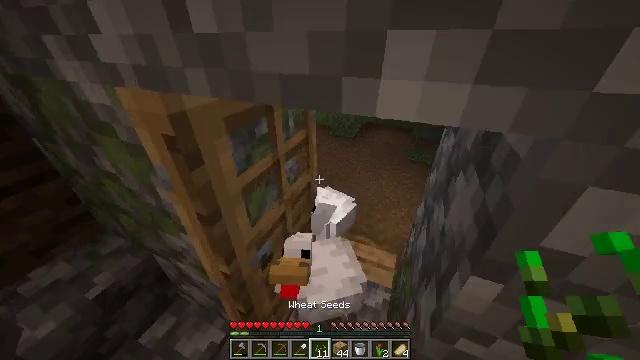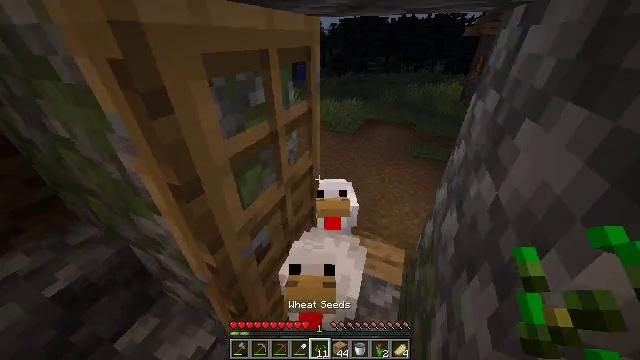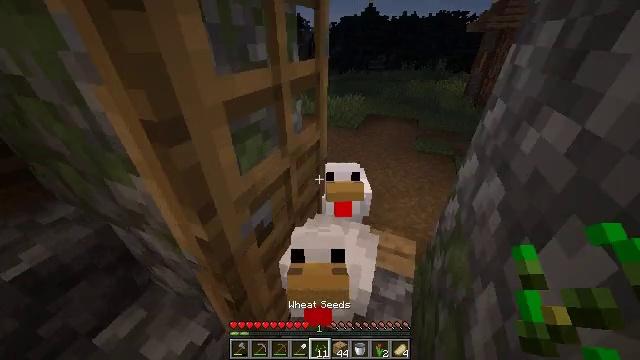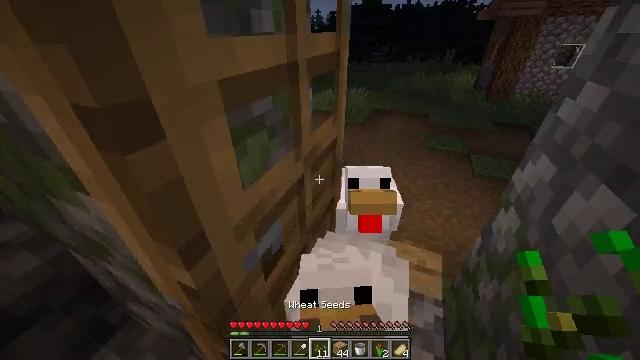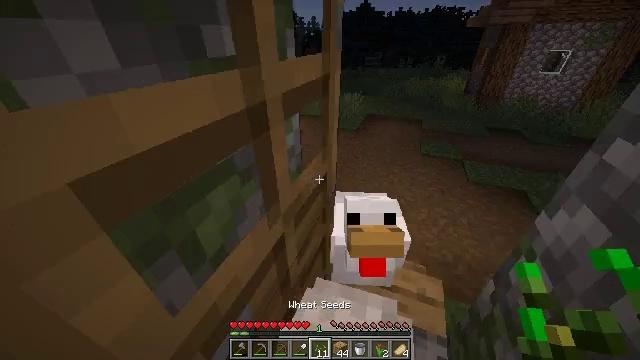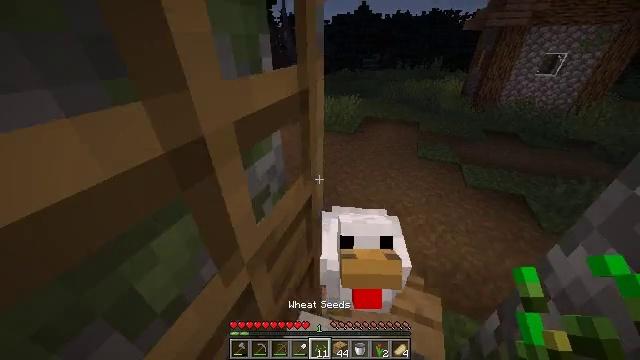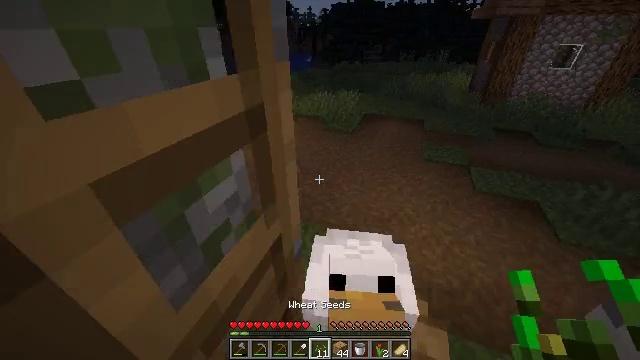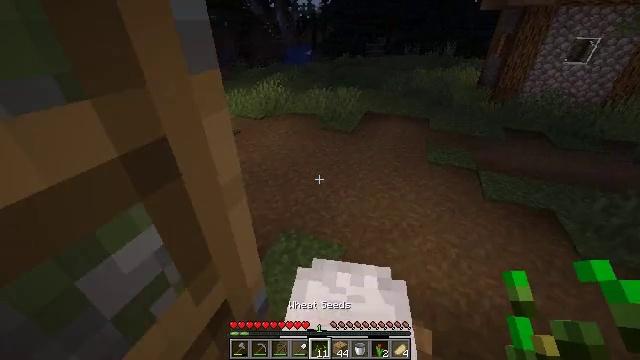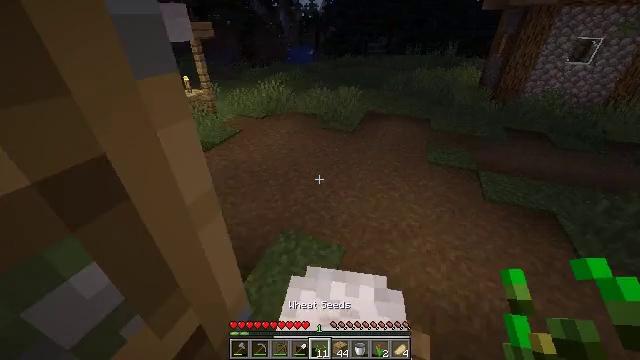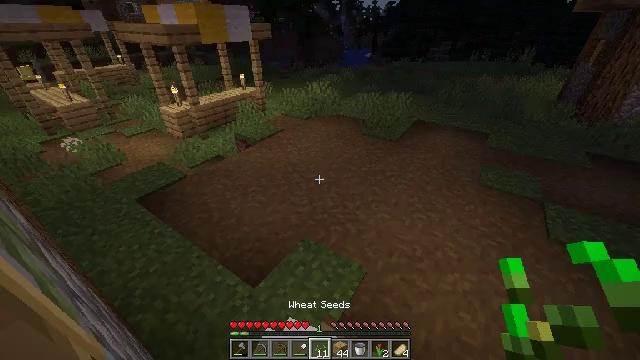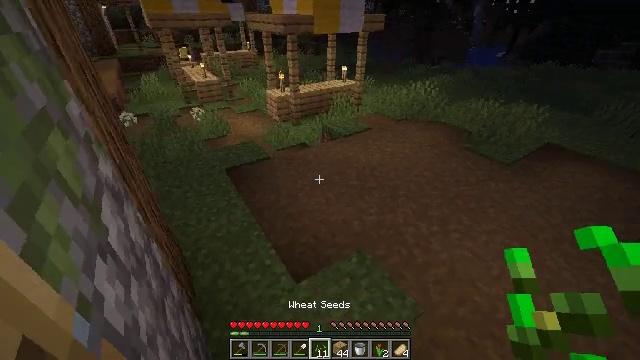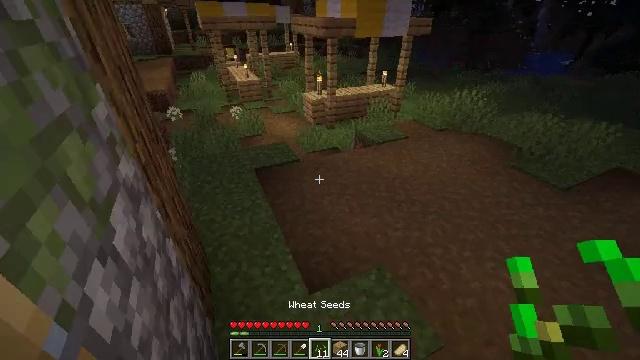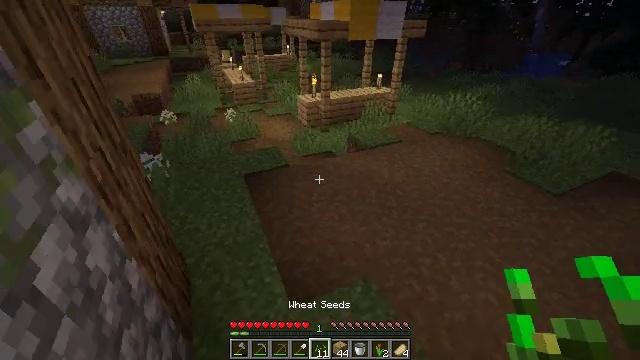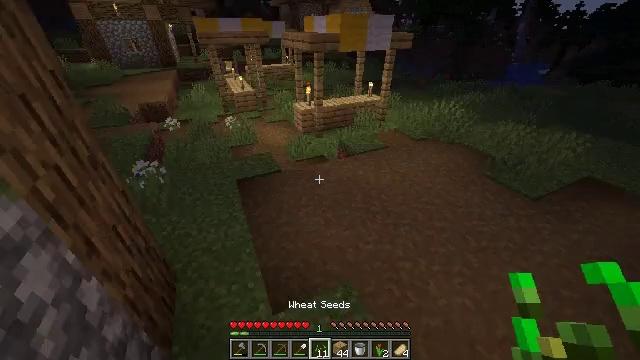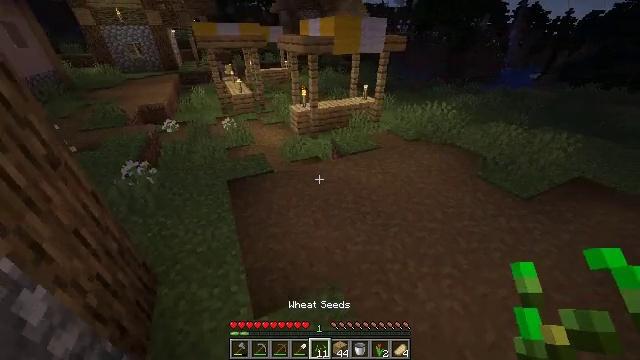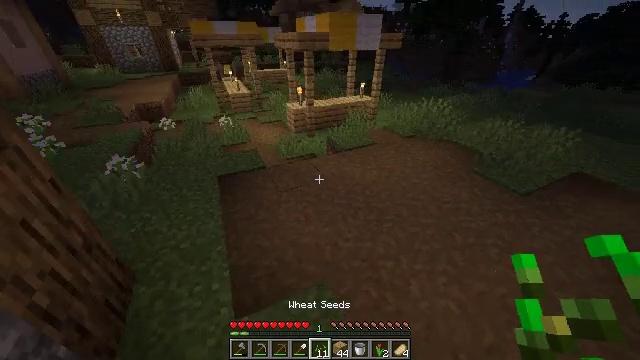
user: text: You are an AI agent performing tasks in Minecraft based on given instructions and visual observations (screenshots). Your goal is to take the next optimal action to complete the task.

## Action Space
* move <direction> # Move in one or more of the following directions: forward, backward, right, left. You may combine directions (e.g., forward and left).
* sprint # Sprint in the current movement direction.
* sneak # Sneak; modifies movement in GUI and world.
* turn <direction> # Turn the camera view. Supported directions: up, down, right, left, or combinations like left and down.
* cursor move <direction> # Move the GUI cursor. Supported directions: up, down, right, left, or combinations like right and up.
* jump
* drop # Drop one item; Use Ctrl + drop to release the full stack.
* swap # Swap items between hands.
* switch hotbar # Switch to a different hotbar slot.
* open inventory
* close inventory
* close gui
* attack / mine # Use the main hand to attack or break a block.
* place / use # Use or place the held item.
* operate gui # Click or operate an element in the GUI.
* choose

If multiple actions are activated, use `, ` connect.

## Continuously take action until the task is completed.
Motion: motion action
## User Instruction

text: Break the oak stairs.
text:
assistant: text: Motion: move forward, sprint
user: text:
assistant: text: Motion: move forward, sprint
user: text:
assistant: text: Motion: move forward, sprint
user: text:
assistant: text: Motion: move forward, sprint
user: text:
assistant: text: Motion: move forward, sprint
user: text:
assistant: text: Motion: move forward, sprint
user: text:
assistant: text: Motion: move forward, sprint
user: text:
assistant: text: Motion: move forward, sprint
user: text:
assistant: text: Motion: move forward and move right, sprint, turn left
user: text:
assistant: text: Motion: move forward and move right, sprint, turn left
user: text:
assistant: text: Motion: move forward and move right, sprint, turn left
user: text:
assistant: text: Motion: move forward and move right, sprint
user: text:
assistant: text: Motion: move forward and move right, sprint
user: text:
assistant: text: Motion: move forward and move right, sprint
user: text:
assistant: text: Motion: move forward and move right, sprint
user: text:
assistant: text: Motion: move forward, sprint, turn left
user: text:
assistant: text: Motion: move forward, sprint, turn left and up
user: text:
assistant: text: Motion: move forward, sprint, turn left and up
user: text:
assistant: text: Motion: move forward, sprint, turn left and up
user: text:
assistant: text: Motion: move forward, sprint, turn left and up
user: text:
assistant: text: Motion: move forward and move right, sprint
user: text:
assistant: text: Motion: move forward and move right, sprint
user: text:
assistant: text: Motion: move forward and move right, sprint
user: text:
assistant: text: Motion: move forward and move right, sprint, turn left
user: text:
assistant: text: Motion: move forward and move right, sprint, turn left and up
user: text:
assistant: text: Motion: move forward and move right, sprint, turn left and up
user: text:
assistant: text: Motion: move forward and move right, sprint, turn left
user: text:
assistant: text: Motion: move forward and move right, sprint, turn left
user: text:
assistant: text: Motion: move forward and move right, sprint, turn left
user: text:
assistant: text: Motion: move forward and move right, sprint, turn right